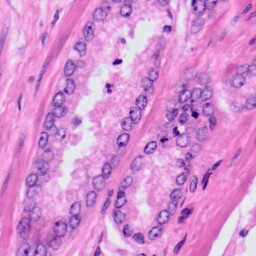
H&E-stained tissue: Prostate